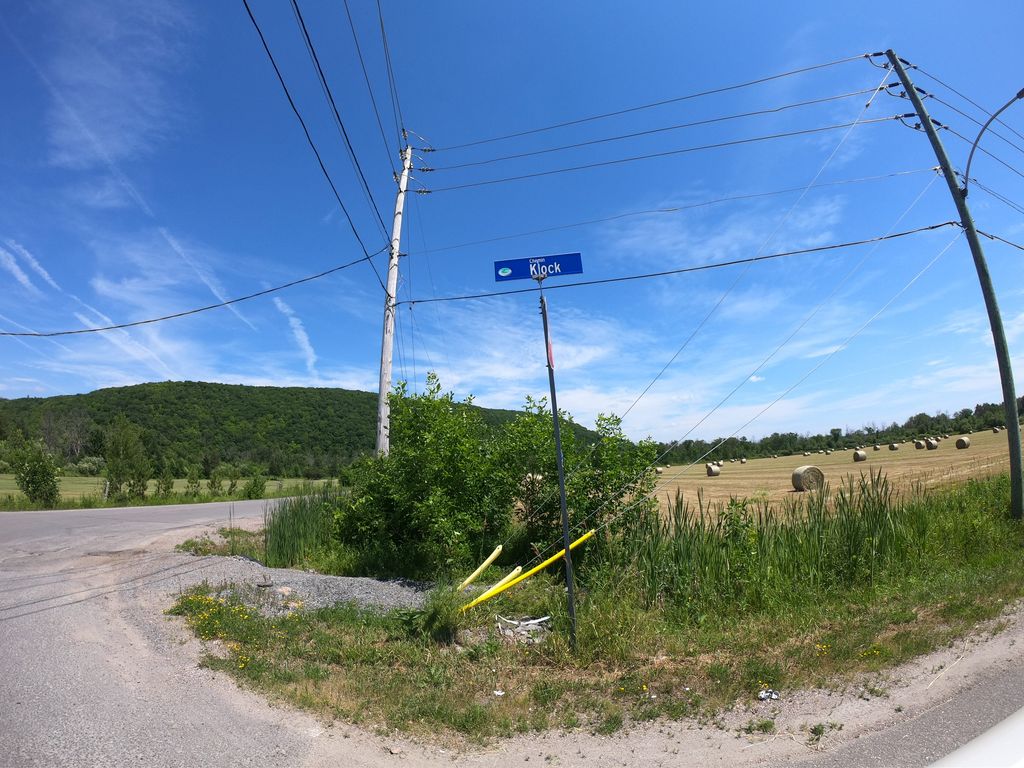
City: ottawa-gatineau